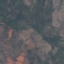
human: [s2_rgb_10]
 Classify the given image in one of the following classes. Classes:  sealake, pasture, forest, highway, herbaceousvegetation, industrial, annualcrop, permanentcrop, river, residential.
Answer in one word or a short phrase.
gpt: HerbaceousVegetation